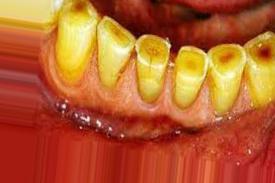
Condition: Tooth Discoloration